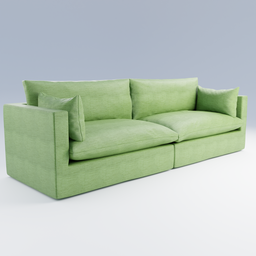
Label: furniture